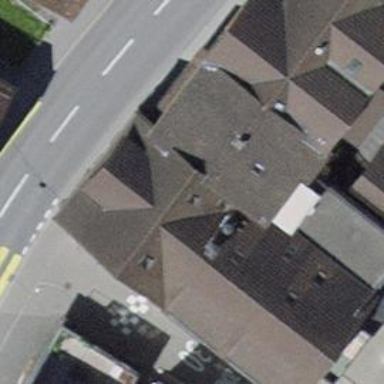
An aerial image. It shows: Restaurant.